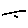
Label: line